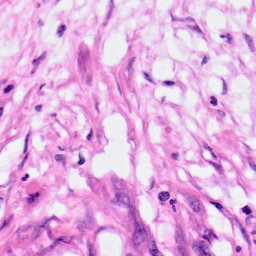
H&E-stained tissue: Pancreatic